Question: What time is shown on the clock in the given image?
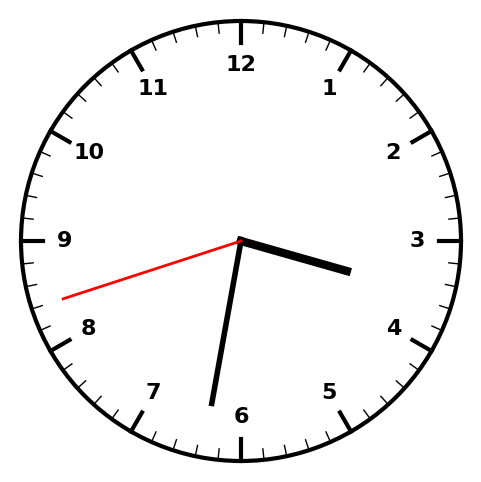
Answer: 03:31:42